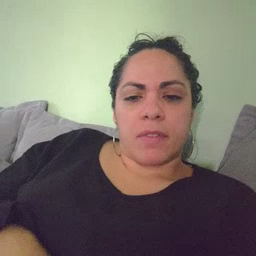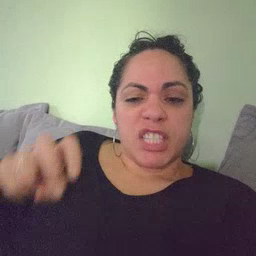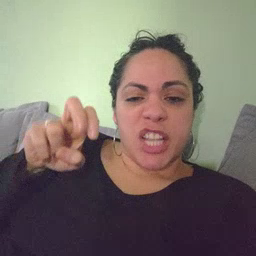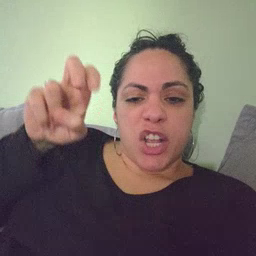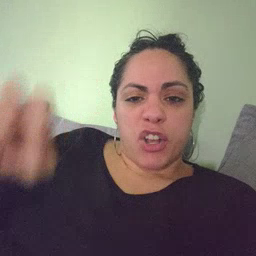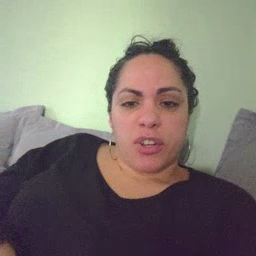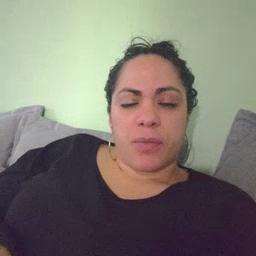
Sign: stairs